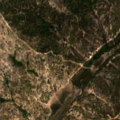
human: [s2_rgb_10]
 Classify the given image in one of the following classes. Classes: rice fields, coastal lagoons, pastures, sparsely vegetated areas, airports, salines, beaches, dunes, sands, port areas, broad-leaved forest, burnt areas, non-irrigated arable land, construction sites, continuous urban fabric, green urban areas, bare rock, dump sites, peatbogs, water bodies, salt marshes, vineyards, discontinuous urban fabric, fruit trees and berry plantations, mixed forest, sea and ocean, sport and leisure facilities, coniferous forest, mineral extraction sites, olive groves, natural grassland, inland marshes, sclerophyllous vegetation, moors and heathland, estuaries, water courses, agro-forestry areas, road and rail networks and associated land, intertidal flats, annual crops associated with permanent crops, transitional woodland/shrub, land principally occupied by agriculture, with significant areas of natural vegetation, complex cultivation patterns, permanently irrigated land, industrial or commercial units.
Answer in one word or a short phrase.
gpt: non-irrigated arable land, agro-forestry areas, broad-leaved forest, transitional woodland/shrub